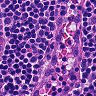
Metastatic tissue present: no